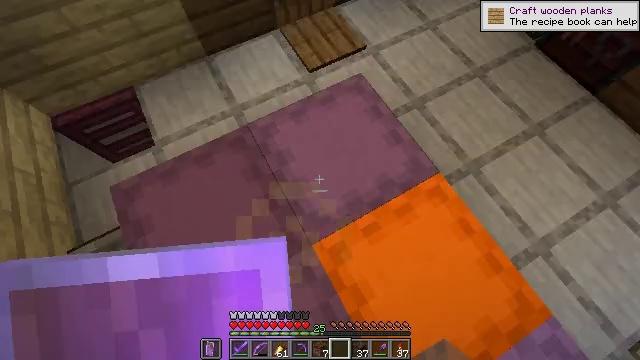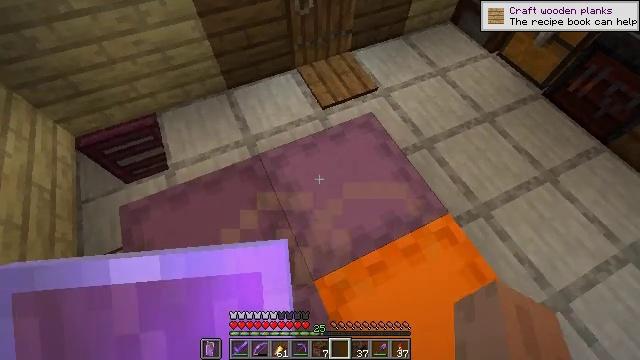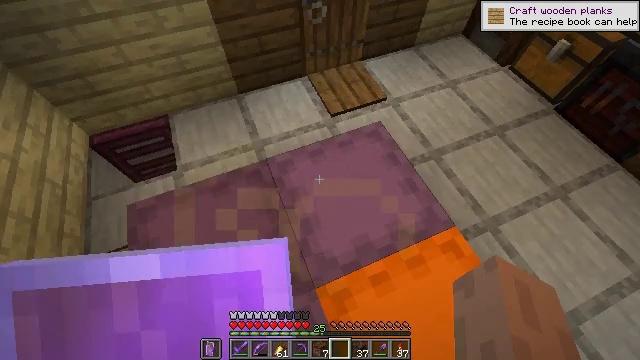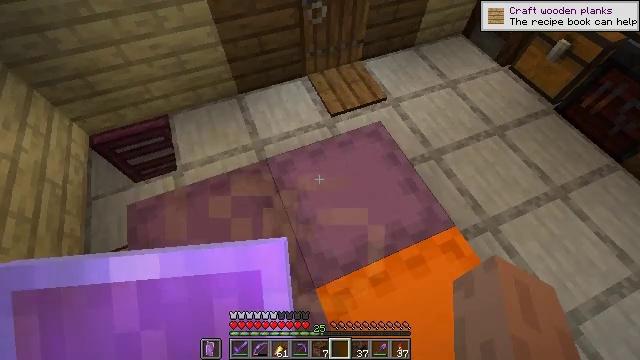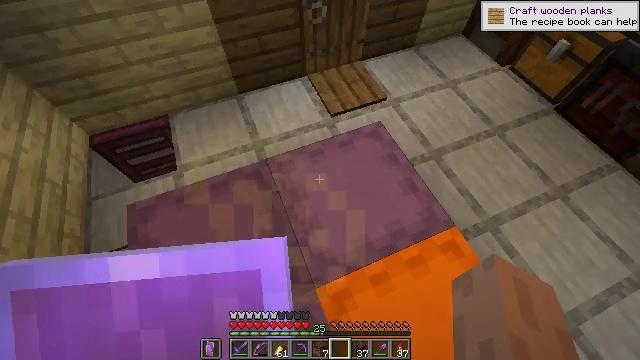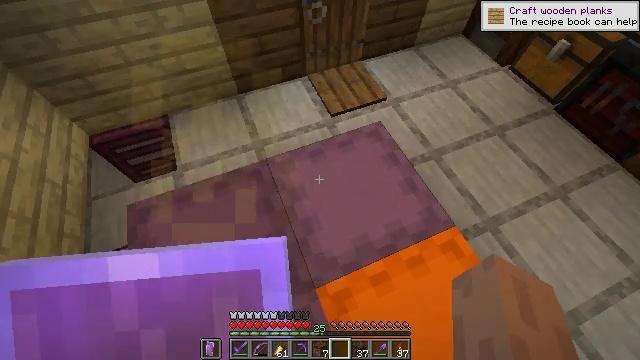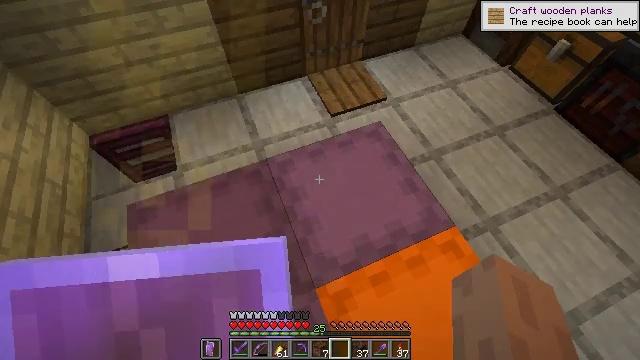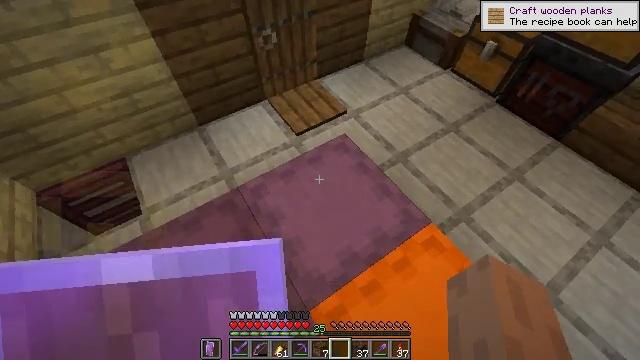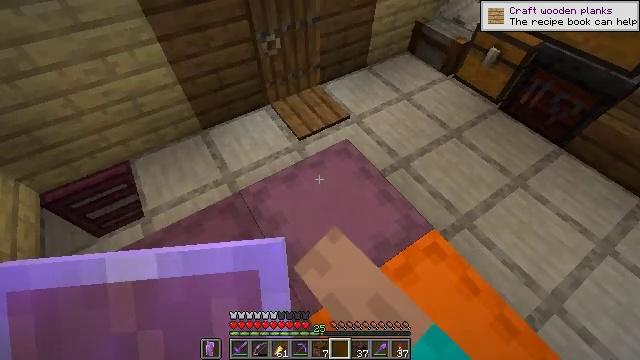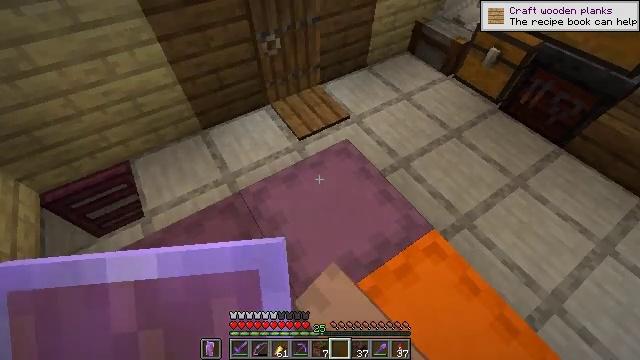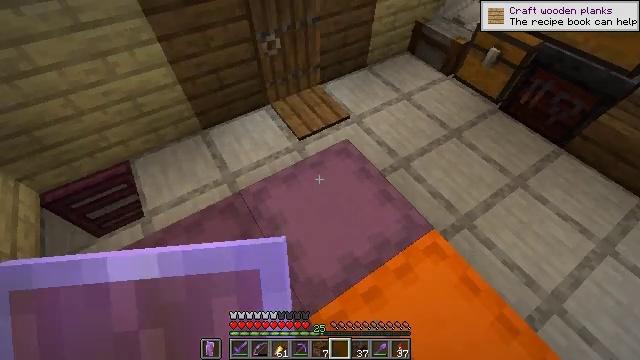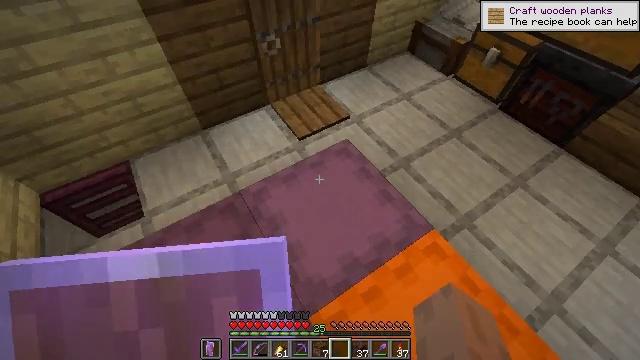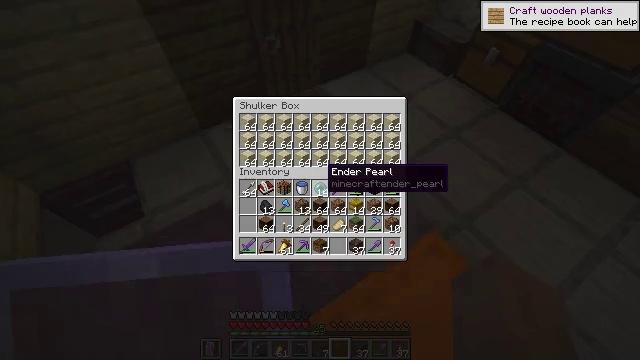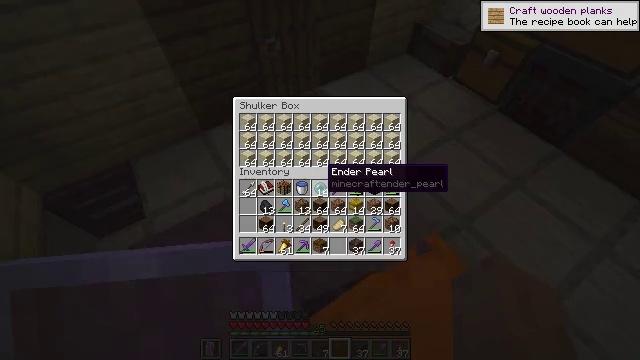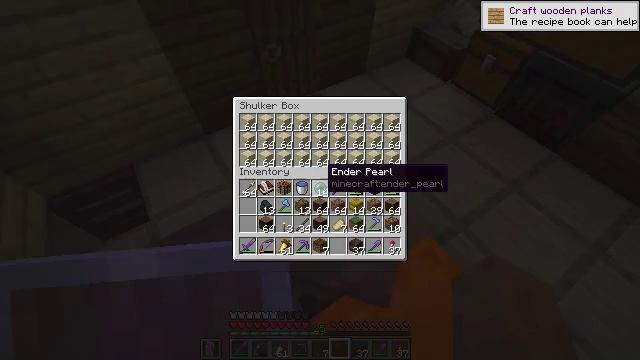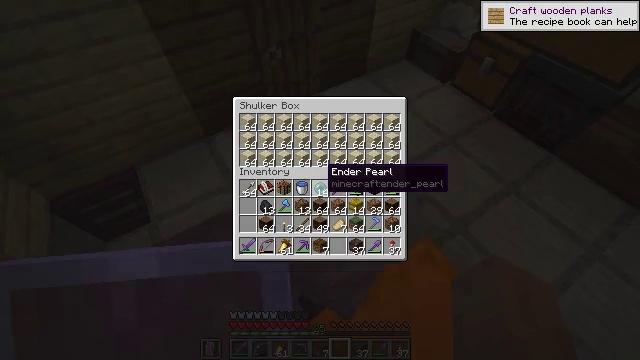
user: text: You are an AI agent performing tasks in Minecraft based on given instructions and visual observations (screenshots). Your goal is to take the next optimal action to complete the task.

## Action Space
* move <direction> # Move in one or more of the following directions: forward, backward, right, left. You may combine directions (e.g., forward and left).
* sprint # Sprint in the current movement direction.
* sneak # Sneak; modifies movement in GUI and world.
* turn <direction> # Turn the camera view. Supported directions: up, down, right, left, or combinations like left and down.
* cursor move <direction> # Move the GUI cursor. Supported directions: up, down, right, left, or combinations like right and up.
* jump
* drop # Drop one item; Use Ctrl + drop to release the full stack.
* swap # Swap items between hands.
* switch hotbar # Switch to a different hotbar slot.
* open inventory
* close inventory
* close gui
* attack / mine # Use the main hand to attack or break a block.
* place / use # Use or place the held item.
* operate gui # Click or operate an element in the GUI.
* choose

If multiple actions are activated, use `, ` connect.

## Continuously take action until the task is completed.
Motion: motion action
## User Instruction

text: Open your crafting menu to make the brown dye.
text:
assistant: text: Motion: turn left and up
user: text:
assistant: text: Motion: turn left and up
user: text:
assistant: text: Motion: no_op
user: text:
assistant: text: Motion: no_op
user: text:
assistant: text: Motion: no_op
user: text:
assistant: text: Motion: no_op
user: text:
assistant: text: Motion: turn right and up, use / place
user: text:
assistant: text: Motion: turn up, use / place
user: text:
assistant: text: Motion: no_op
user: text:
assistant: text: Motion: no_op
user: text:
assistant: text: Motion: no_op
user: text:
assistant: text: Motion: open gui
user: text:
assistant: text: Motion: no_op
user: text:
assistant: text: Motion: no_op
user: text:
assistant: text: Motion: no_op
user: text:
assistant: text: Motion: no_op
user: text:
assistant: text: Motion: no_op
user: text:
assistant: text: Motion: no_op
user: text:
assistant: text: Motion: no_op
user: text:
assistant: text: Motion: no_op
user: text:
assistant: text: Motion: no_op
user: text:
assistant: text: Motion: cursor move right and up
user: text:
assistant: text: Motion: cursor move right and up
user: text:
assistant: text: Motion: cursor move right
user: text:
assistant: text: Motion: no_op
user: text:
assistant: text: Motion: no_op
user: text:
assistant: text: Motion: no_op
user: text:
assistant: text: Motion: no_op
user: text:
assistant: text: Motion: no_op
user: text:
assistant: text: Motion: no_op